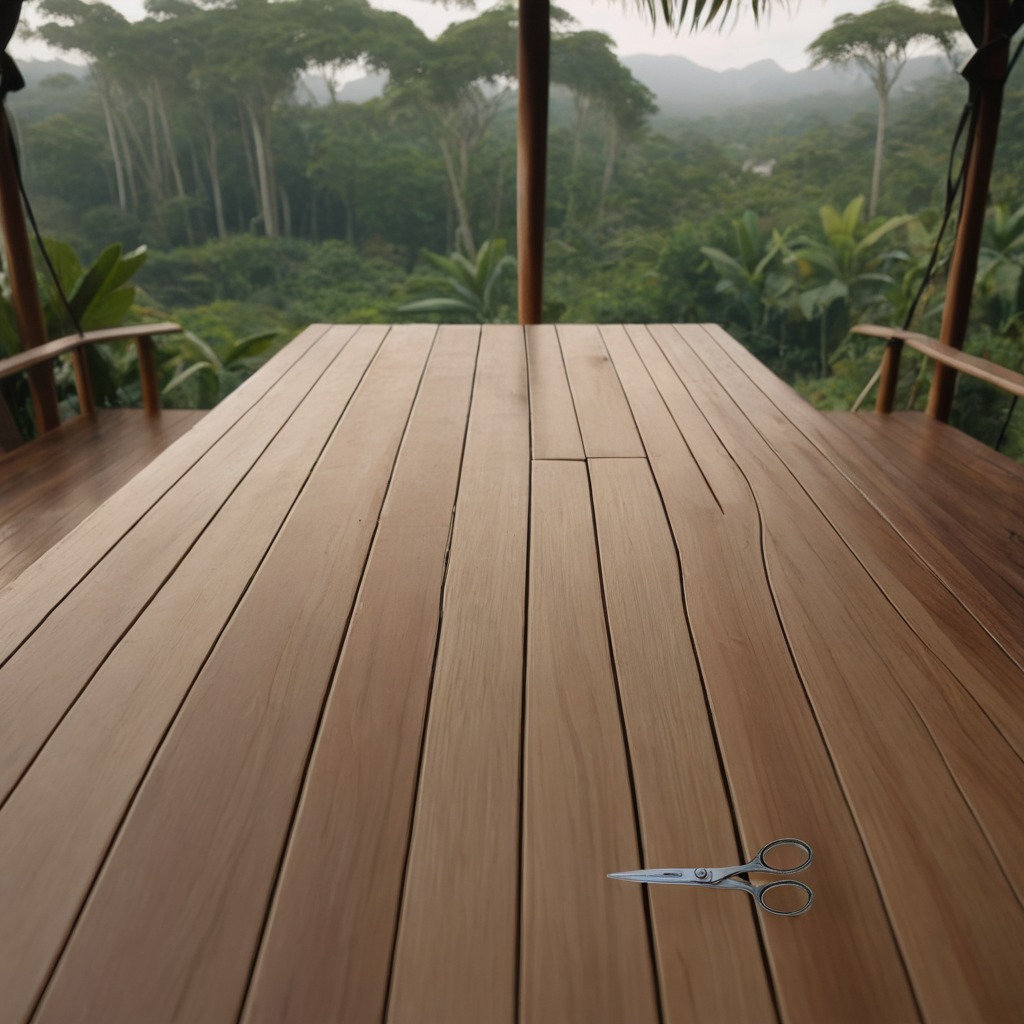
A scissor is lying on the wooden table.